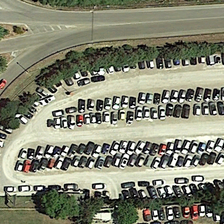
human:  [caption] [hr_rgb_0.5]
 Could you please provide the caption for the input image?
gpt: many cars are parked in a parking lot surrounded by green trees .

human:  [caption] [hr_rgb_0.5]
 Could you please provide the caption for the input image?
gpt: many cars are parked in a parking lot surrounded by green trees .

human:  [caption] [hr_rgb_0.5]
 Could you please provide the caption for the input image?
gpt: rows of cars are in the parking lot surrounded by trees .

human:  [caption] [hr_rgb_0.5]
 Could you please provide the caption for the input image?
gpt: rows of cars are in the parking lot surrounded by trees .

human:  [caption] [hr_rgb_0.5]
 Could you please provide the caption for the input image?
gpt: many cars are parked in a parking lot surrounded by green trees .